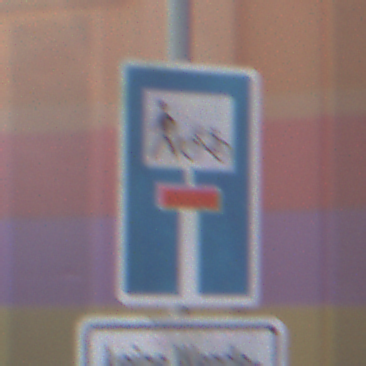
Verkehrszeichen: SackgasseRadverkehrFussgaengerDurchlaessig
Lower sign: HinweisGeaenderteVorfahrtVerkehrsfuehrungVerkehrsregelung3
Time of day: MorningAfternoon
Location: Outdoor (Special)
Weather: PartlyCloudy
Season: NotSpecified
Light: Natural